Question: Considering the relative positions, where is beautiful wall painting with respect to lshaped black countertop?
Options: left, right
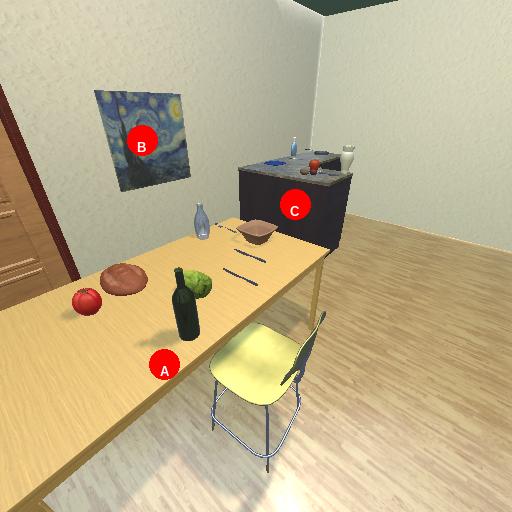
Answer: left